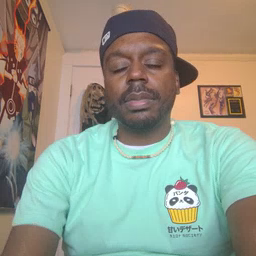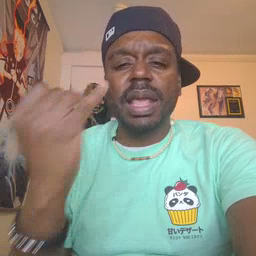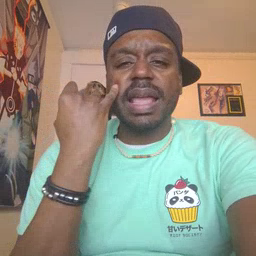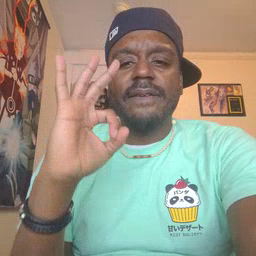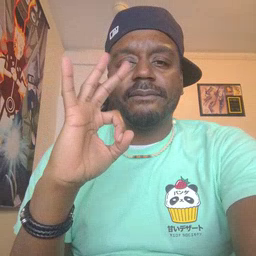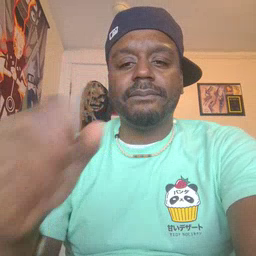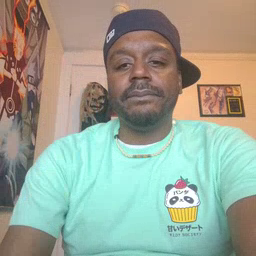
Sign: if